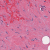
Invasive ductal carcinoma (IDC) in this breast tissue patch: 0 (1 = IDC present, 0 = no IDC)